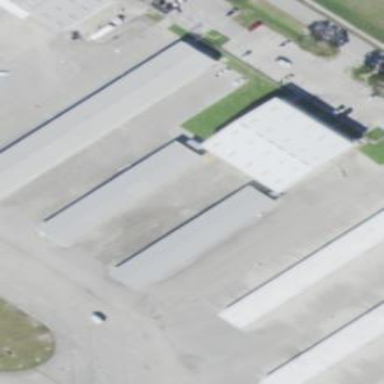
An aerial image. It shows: Building designed as airport hangar.